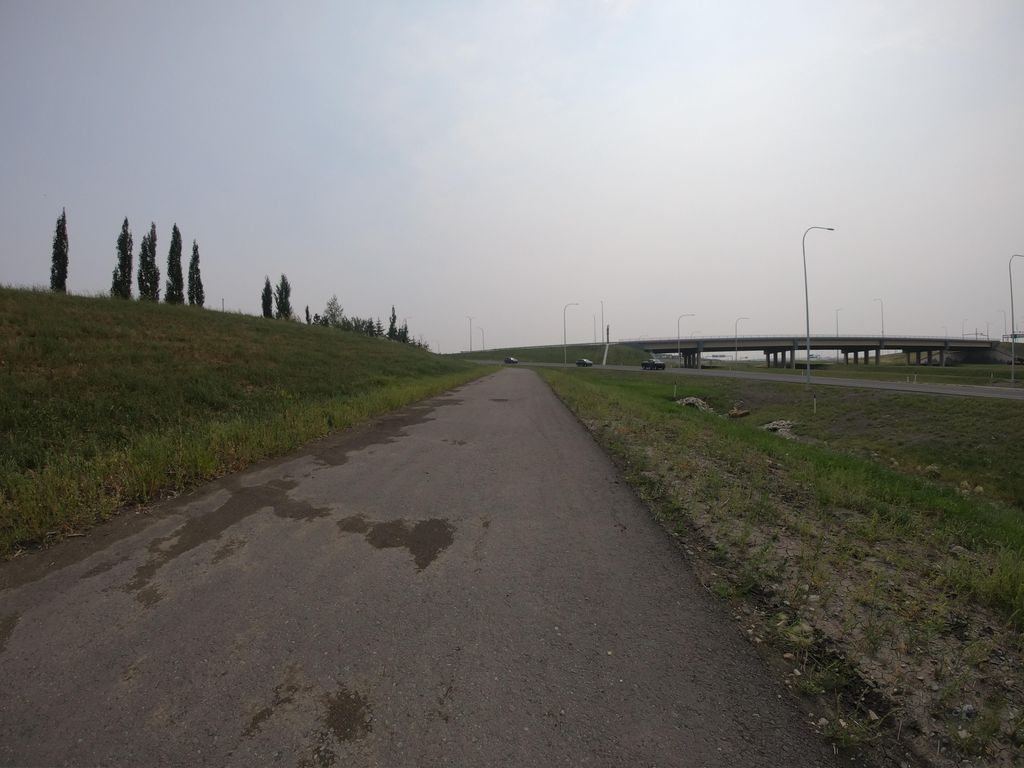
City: calgary